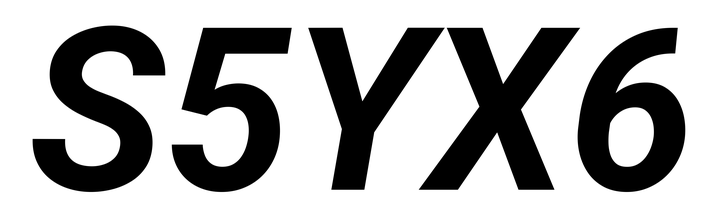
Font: Roboto-Italic_Bold_Italic